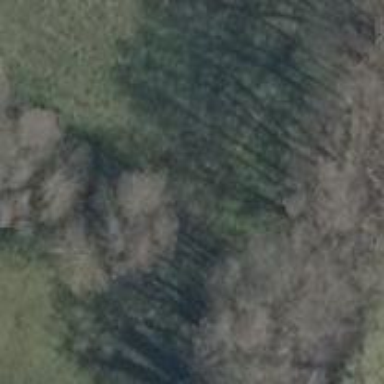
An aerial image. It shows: Row of trees in natural setting.